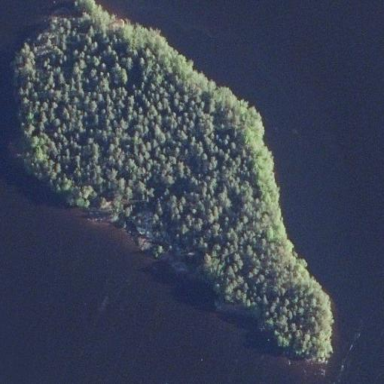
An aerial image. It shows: Islet covered with woodland.